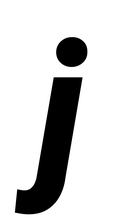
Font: Roboto-Italic_Condensed_Black_Italic